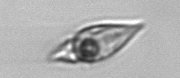
Label: Amphidinium